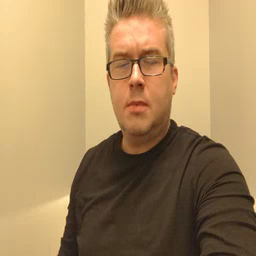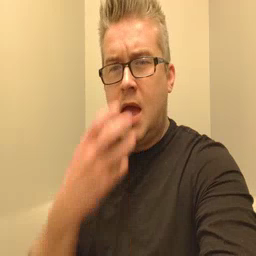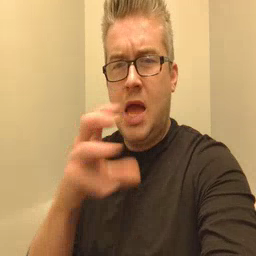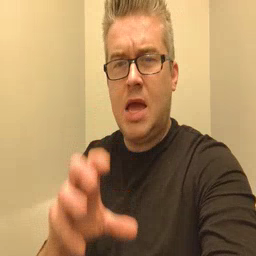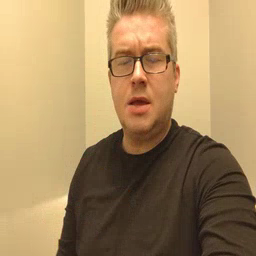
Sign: hot